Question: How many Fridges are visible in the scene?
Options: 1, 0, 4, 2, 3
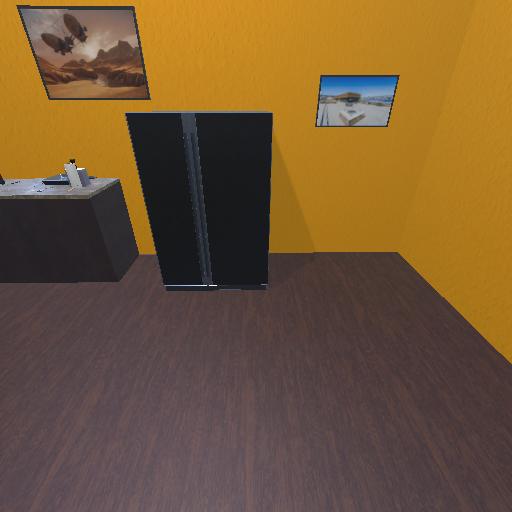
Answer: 1